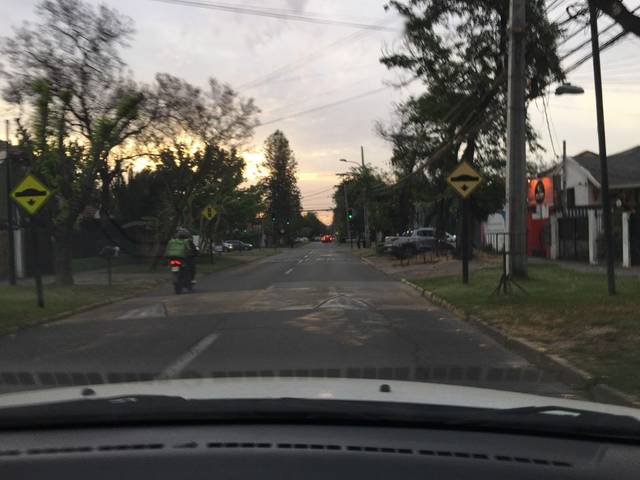
Region: Chile
Coordinates: -33.447, -70.58